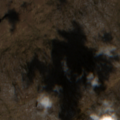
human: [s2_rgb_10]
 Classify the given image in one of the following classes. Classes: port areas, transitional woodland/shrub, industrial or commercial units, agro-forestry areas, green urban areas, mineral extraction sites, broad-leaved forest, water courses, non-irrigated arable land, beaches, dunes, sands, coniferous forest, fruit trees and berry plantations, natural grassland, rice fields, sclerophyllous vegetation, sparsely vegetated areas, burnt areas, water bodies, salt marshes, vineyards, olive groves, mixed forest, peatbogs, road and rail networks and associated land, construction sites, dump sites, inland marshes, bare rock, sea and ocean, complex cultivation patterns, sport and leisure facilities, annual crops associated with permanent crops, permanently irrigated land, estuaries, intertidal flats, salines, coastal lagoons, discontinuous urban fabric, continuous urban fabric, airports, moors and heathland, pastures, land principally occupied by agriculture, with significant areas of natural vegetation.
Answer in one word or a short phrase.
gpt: sparsely vegetated areas, peatbogs